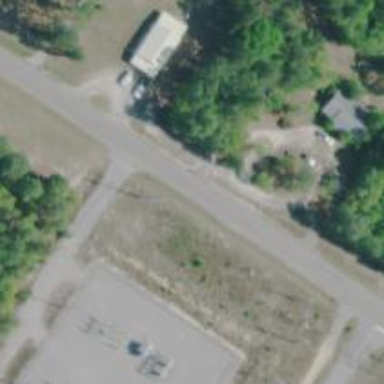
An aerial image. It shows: Power pole.